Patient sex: M
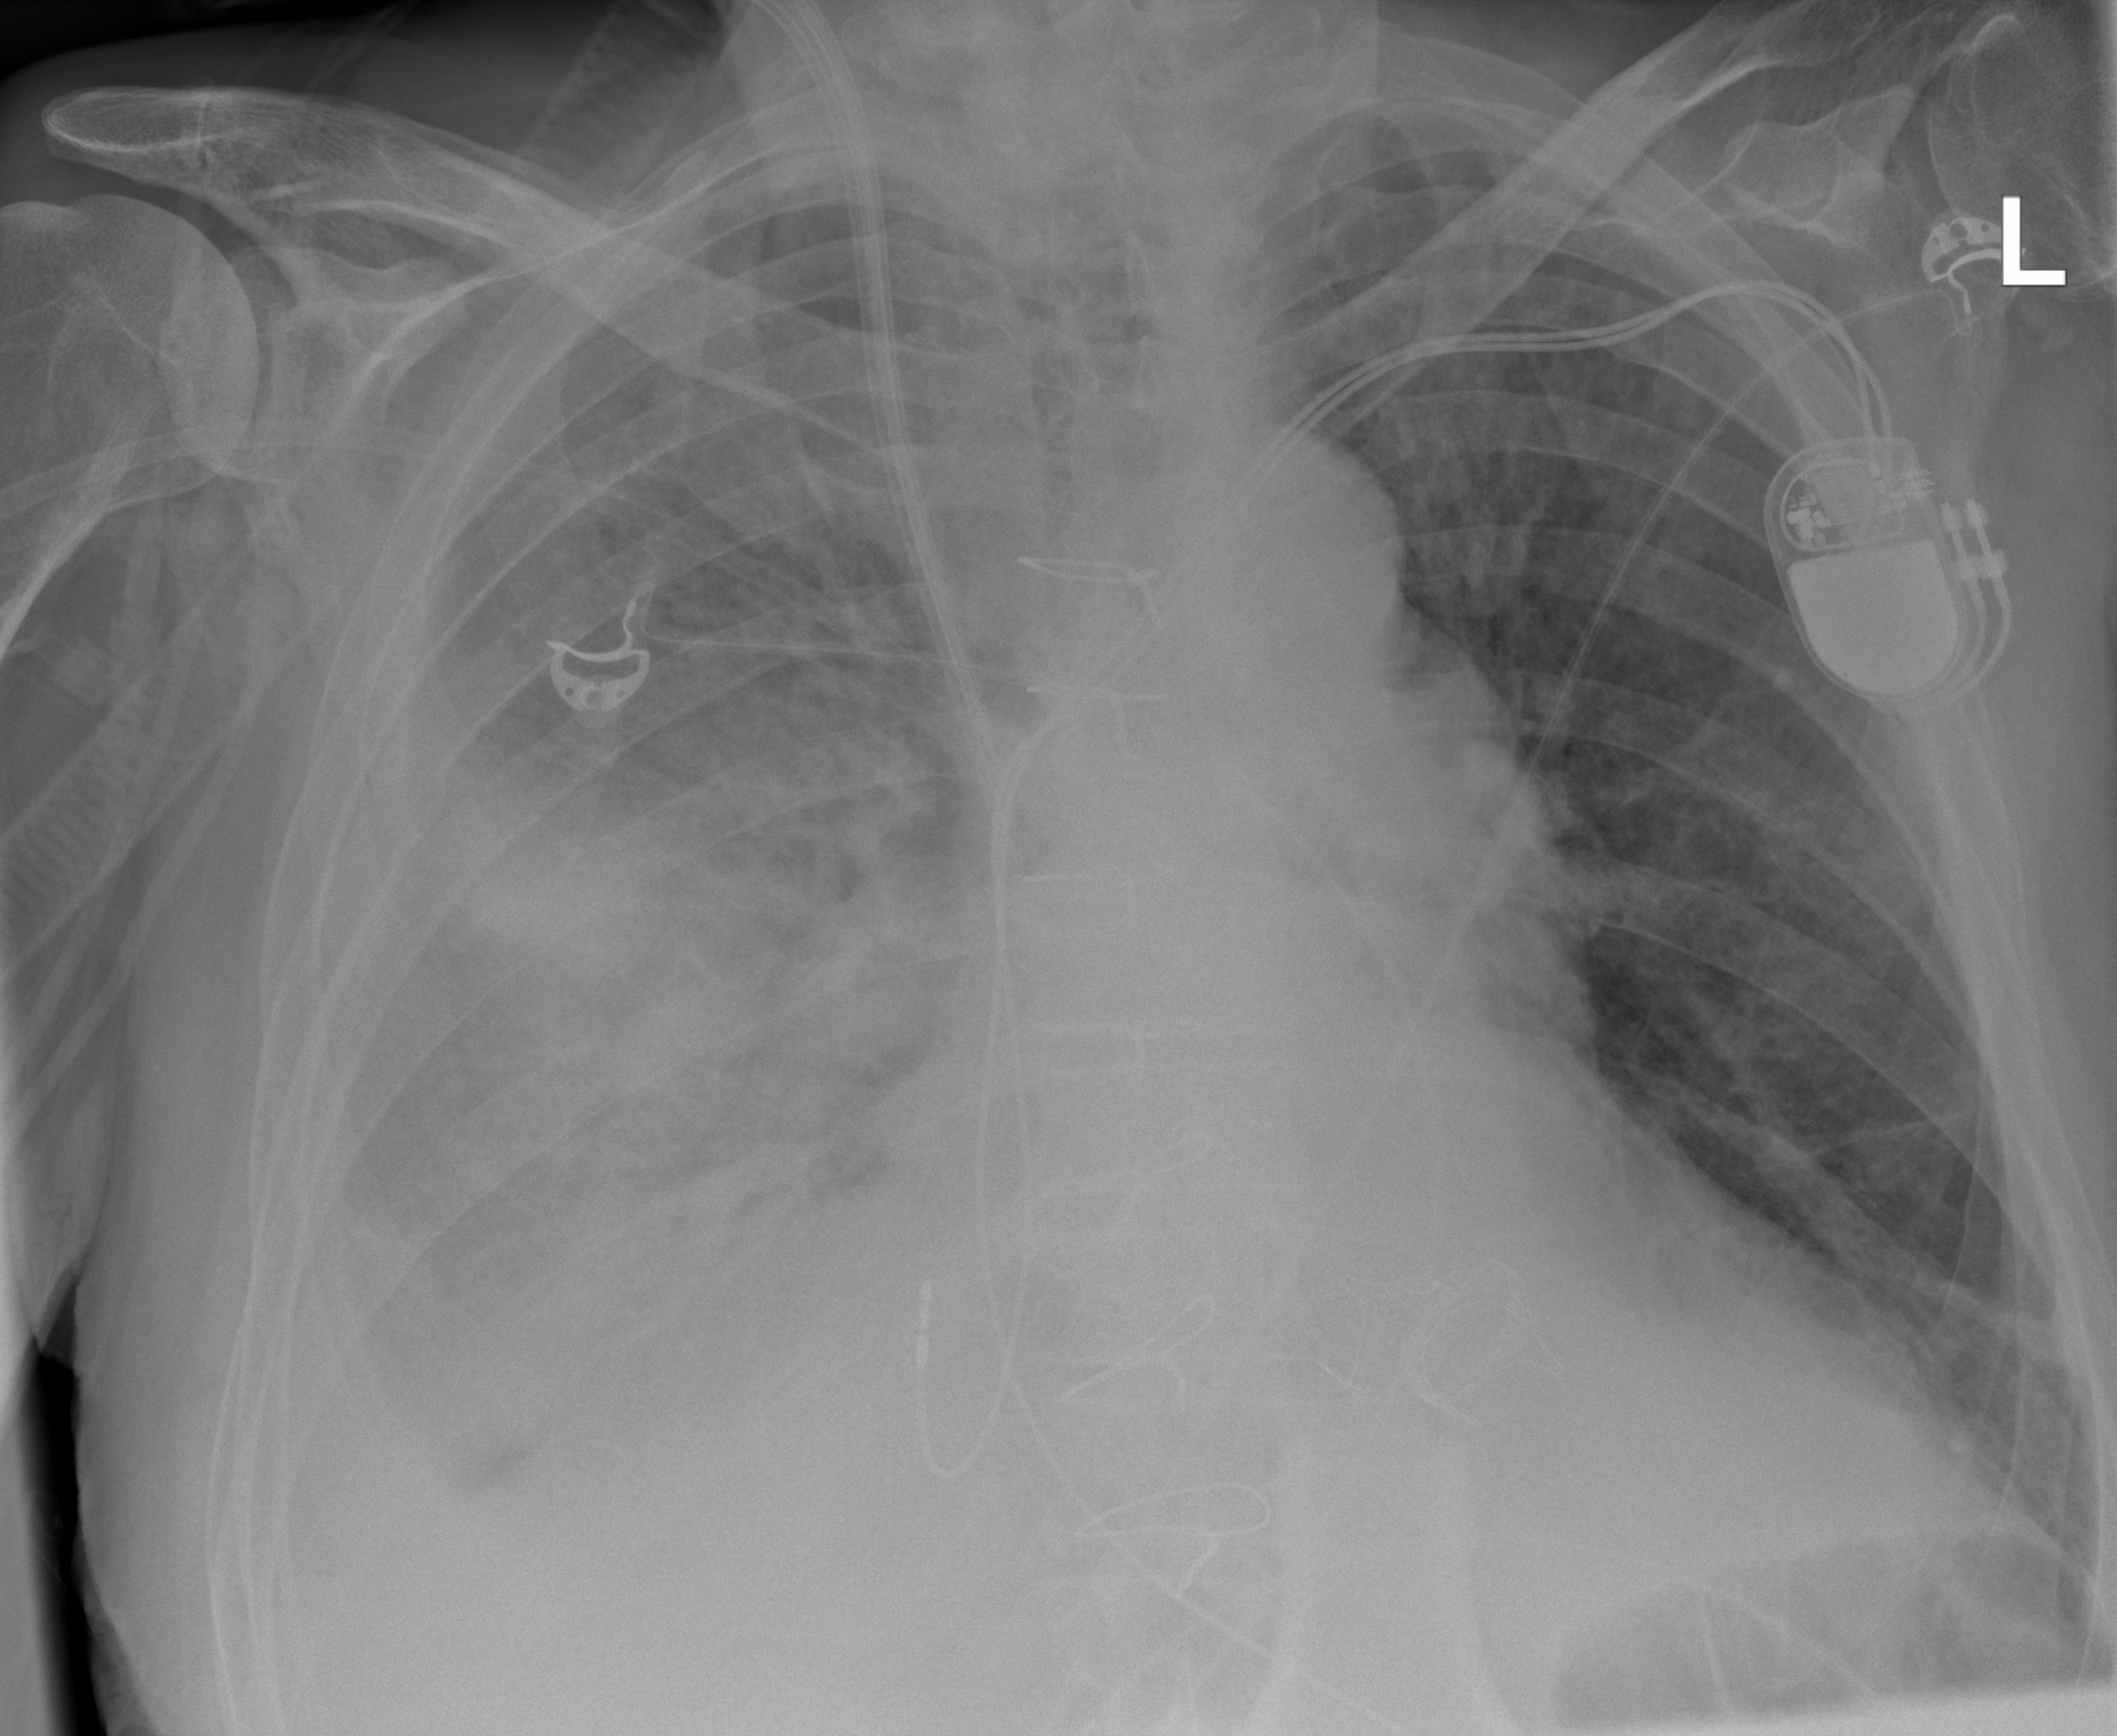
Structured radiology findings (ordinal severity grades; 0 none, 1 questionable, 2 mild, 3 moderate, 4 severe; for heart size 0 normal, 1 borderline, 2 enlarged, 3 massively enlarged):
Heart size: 2
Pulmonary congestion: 2
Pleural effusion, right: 3
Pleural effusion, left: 2
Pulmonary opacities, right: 3
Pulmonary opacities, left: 2
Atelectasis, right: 3
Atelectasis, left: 2